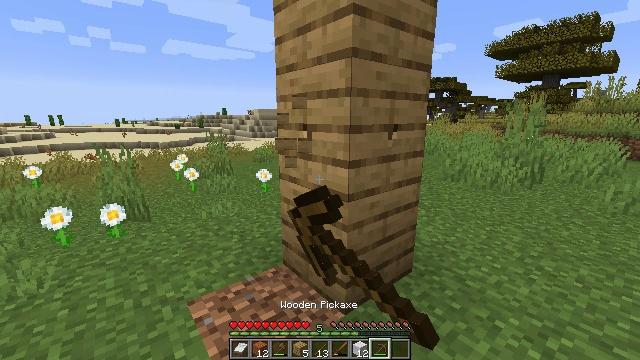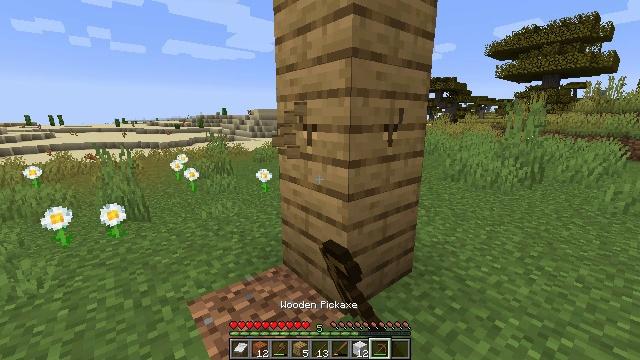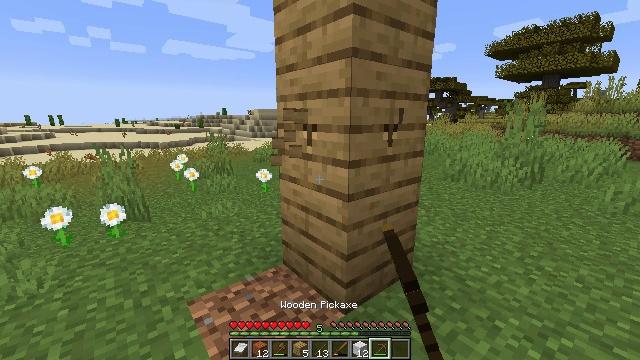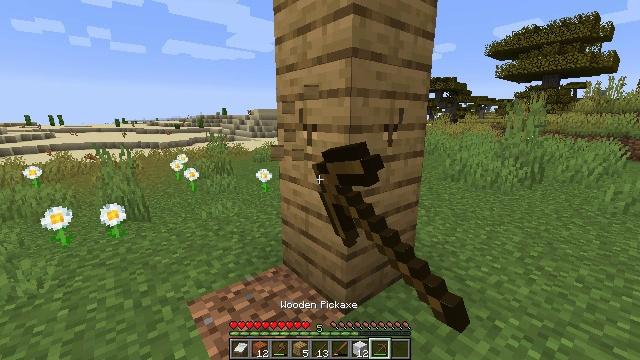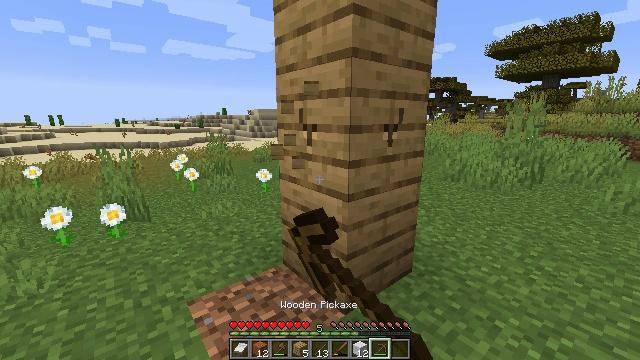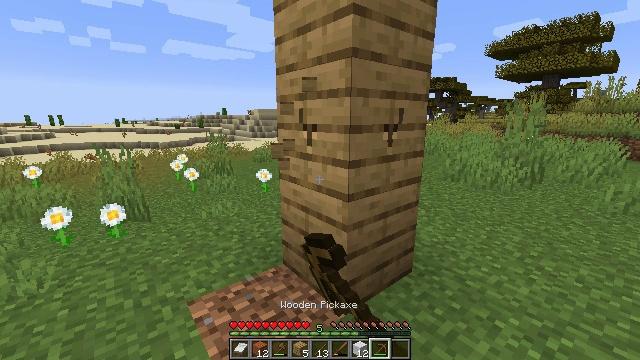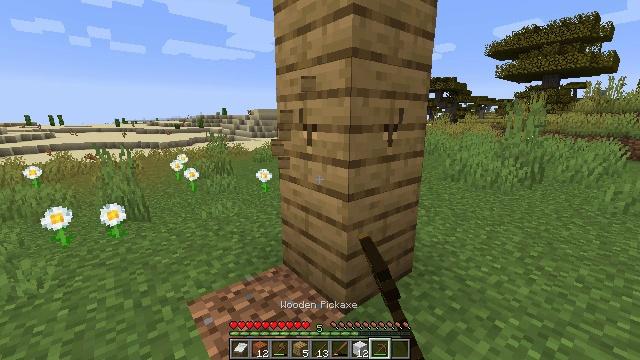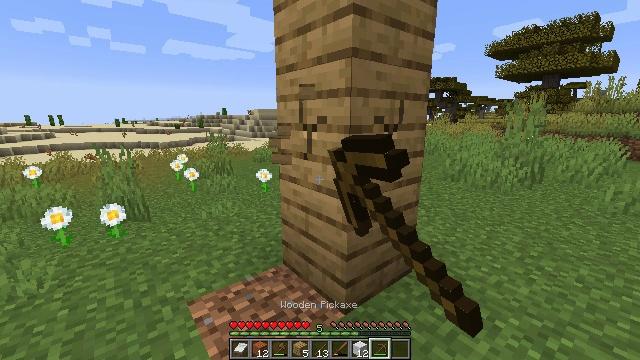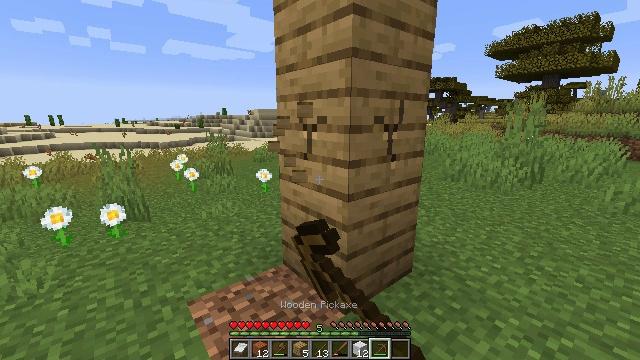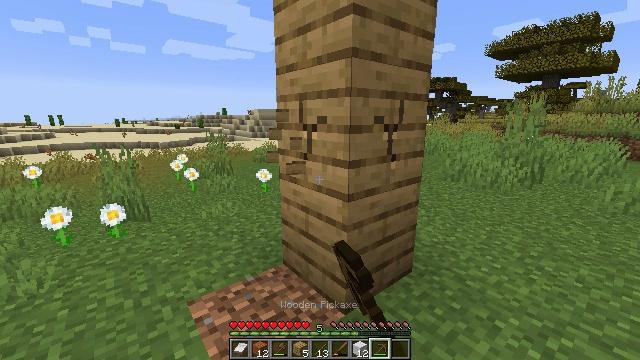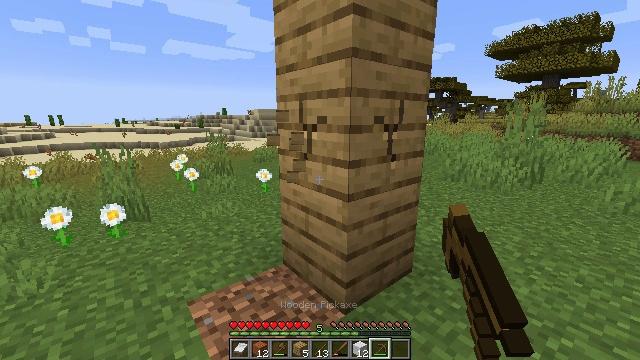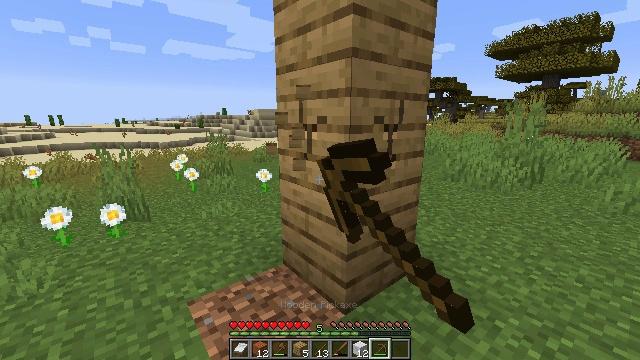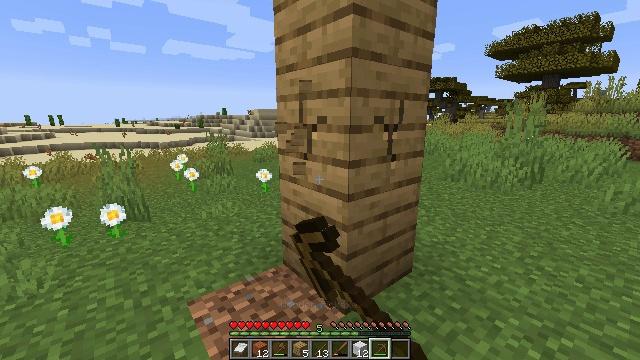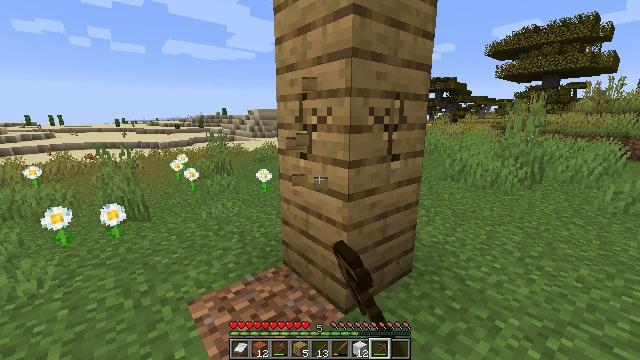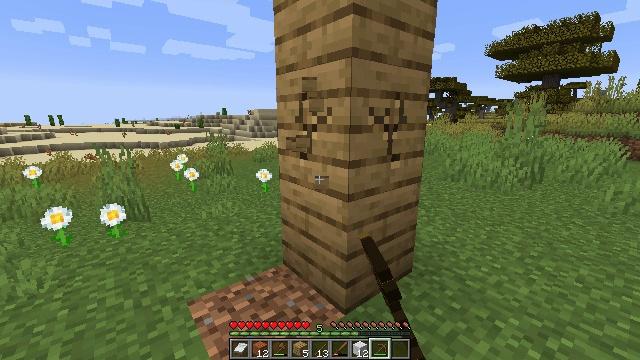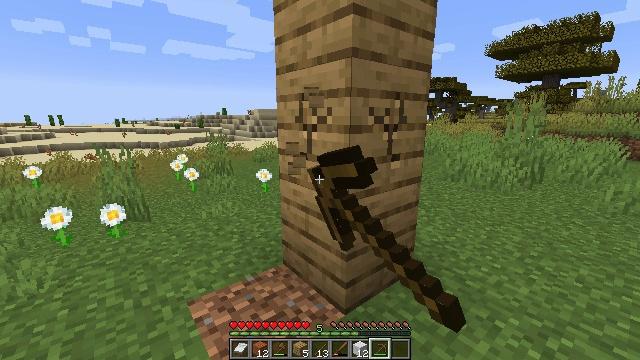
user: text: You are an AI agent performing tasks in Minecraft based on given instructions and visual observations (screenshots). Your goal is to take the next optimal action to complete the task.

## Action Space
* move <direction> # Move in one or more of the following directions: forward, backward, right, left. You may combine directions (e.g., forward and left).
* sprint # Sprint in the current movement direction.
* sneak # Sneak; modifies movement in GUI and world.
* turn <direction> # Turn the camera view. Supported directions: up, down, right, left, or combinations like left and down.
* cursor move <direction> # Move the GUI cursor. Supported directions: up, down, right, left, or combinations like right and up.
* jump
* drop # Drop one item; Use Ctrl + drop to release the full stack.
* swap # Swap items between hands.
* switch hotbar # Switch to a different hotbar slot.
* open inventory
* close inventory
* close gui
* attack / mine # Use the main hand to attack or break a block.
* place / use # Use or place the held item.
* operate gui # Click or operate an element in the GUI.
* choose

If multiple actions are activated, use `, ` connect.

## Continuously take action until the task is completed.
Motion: motion action
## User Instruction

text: Collect the oak planks from the structure.
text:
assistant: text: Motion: attack / mine
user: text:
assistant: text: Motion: attack / mine
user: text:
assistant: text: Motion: attack / mine
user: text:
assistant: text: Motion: attack / mine
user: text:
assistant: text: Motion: attack / mine
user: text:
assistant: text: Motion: attack / mine
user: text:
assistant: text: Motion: attack / mine
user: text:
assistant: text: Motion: attack / mine
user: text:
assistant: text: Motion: attack / mine
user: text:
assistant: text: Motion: attack / mine
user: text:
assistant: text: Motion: attack / mine
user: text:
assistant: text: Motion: attack / mine
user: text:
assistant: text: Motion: attack / mine
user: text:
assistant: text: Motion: attack / mine
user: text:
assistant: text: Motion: attack / mine
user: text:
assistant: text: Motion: attack / mine
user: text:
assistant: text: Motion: attack / mine
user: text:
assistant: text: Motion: attack / mine
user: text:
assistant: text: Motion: attack / mine
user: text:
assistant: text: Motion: attack / mine
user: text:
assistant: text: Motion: attack / mine
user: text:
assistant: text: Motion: attack / mine
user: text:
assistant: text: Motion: attack / mine
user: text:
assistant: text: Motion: attack / mine
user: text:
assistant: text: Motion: attack / mine
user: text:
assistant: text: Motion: attack / mine
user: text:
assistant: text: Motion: attack / mine
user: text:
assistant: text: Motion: attack / mine
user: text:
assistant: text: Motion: attack / mine
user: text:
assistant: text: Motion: attack / mine